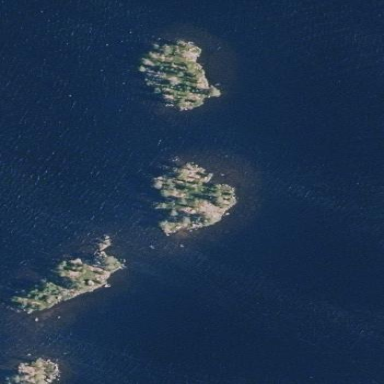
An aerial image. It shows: Islet.